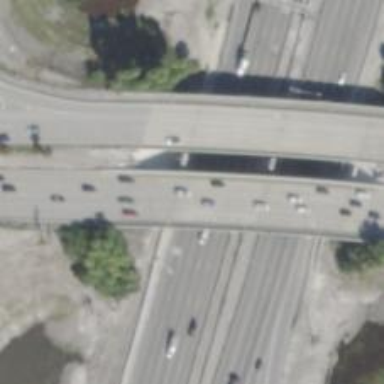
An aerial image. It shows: Primary highway with bridge. The sidewalk is on the left side.